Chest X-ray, AP view. Patient: 81 years old, sex F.
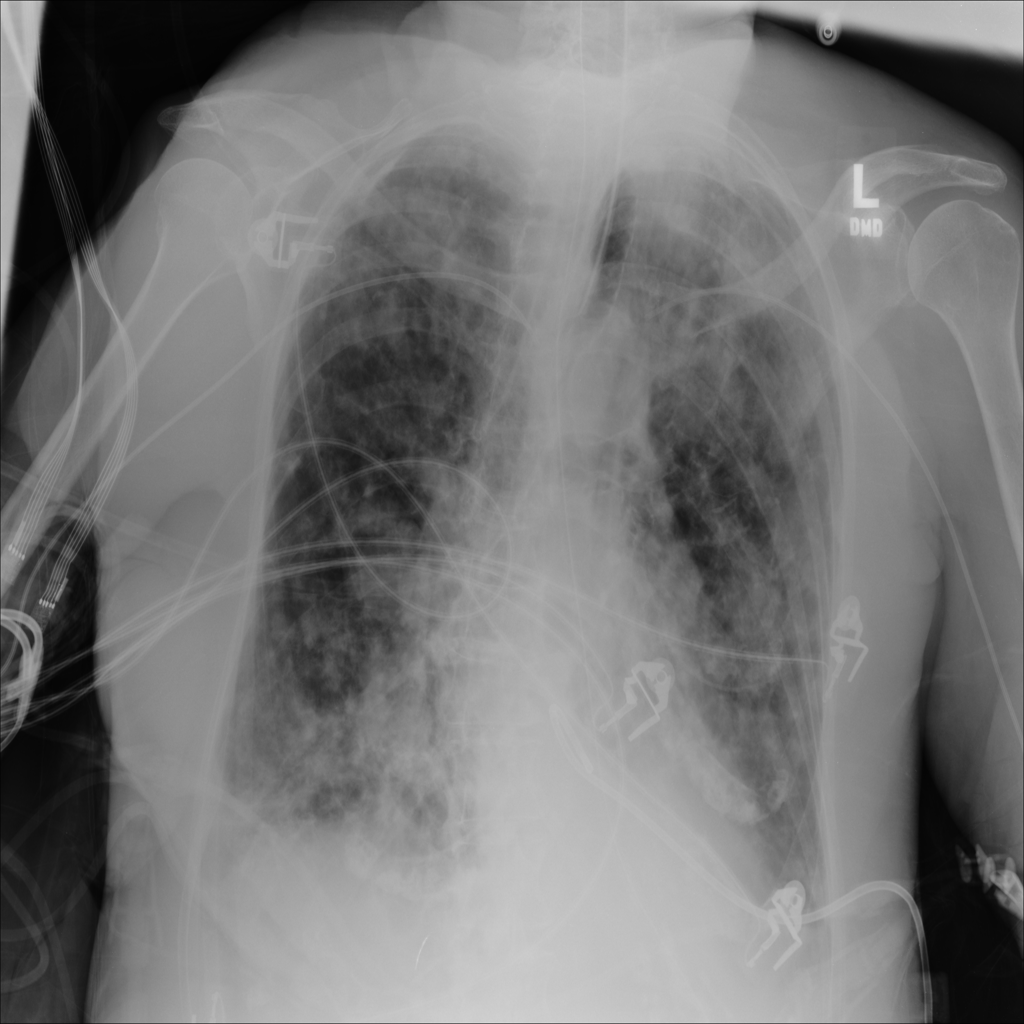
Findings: No Finding